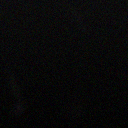
Screen state: off